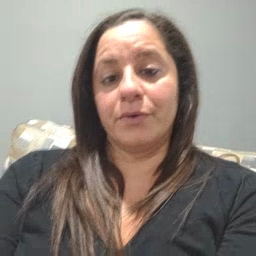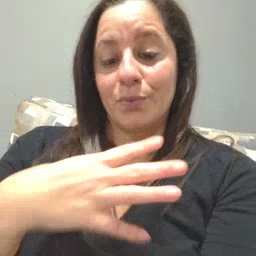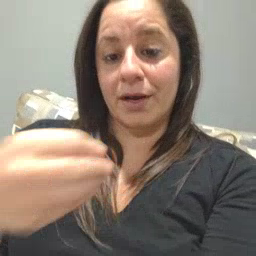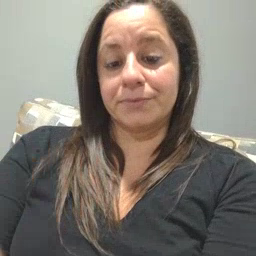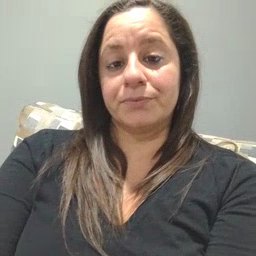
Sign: white